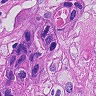
Metastatic tissue present: yes